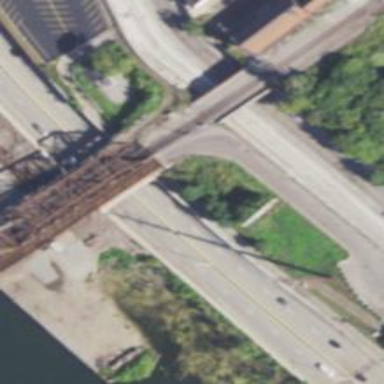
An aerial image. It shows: Swing bridge for railway crossing.